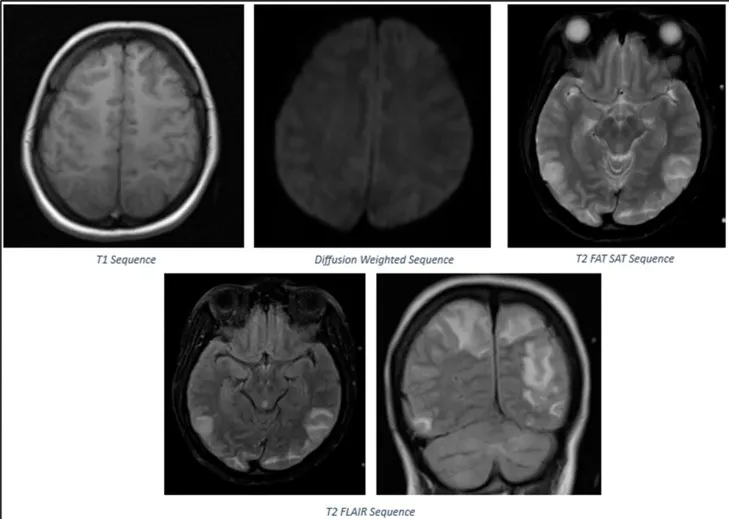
MRI Brain Findings: Cortical and Subcortical T2/FLAIR hyperintensities with oedema in bilateral high frontal, posterior parietal, occipital regions, and bilateral cerebellar hemispheres consistent with PRES.
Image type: radiology (mri)